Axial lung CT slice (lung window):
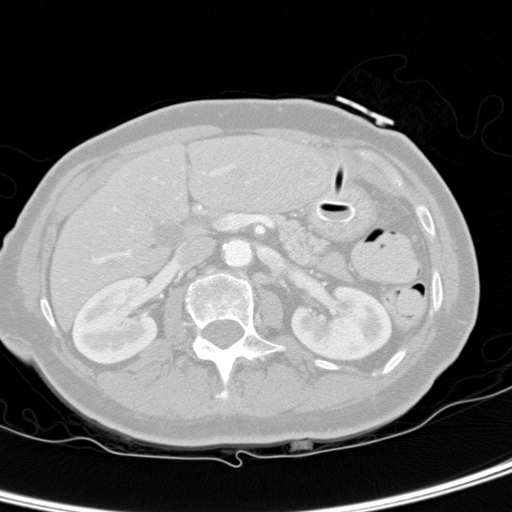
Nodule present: no